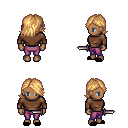
a pixel art fantasy rpg character, female body template, human, dark skin, brown long-sleeve shirt, magenta pants, light blonde swoop hairstyle, black slippers, dagger, four views (front, back, left, right), 2x2 character sprite sheet, small pixel art, hard edges, no anti-aliasing